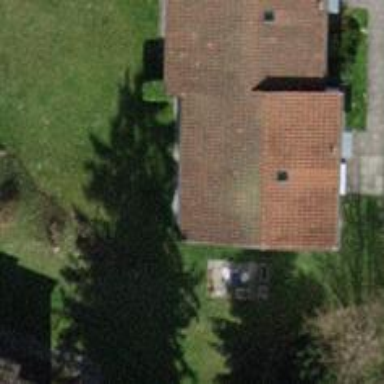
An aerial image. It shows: Gabled house with brown roof. The roof is oriented across the building.